Question: My 'h:form' contains a 'p:selectOneMenu' component, which has two values single and multiple. The 'h:form' also contains a default 'p:inputText'. My objective is to add multiple 'p:inputText' component only when value multiple is selected. Please see the attached screenshot-

Below is my view, which suppose to send 'ajax' request, whenever icon button is clicked-
'''
<h:form>
<p:panel header="Dynamically Add textbox">
<p:selectOneMenu id="runType" value="#{repeateRun.runType}">
<f:selectItems value="#{repeateRun.runList}" var="runType" itemLabel="#{runType}" itemValue="#{runType}" />
<p:ajax update="outPanel" listener="#{repeateRun.renderComponent}" />
</p:selectOneMenu>
<h:panelGrid id="runList">
<ui:repeat value="#{repeateRun.runs}" var="run">
<p:inputText value="#{run.runValue}" />
</ui:repeat>
</h:panelGrid>
<p:outputPanel id="outPanel">
<p:commandButton update="runList" icon="ui-icon-plusthick" title="Add more" rendered="#{repeateRun.showAddButton}">
<f:ajax render="runList" listener="#{repeateRun.addRun}" />
</p:commandButton>
</p:outputPanel>
</p:panel>
</h:form>
'''
The '@ViewScoped' '@ManagedBean' RepeateRun is following-
'''
import java.io.Serializable;
import java.util.ArrayList;
import java.util.List;
import javax.annotation.PostConstruct;
import javax.faces.bean.ManagedBean;
import javax.faces.bean.ViewScoped;
import javax.faces.event.ActionEvent;
@ManagedBean
@ViewScoped
public class RepeateRun implements Serializable {
private static final long serialVersionUID = 1L;
private List<String> runList;
private List<Run> runs;
private int runValue;
private String runType;
private boolean showAddButton = false;
private static final String SINGLE = "Single";
private static final String MULTIPLE = "Multiple";
//Note : Getters Setters are removed while putting here
@PostConstruct
public void initBean() {
this.setRunList(this.populateRunList());
this.setRuns(this.populateRuns());
}
public void addRun() {
if (this.runs == null) {
this.setRuns(this.populateRuns());
} else {
this.runs.add(this.defaultRun());
}
}
public void renderComponent() {
if (this.getRunType().equals(SINGLE)) {
this.setShowAddButton(false);
} else {
this.setShowAddButton(true);
}
}
private List<String> populateRunList() {
List<String> runList = new ArrayList<String>();
runList.add(SINGLE);
runList.add(MULTIPLE);
return runList;
}
private Run defaultRun() {
Run defaultRun = new Run();
defaultRun.setRunValue(1);
return defaultRun;
}
private List<Run> populateRuns() {
List<Run> runs = new ArrayList<Run>();
runs.add(this.defaultRun());
return runs;
}
}
'''
So after selecting the value Multiple in 'f:selectItems' the plus icon button comes but the button is not invoking attached method i.e. 'addRun'. To confirm the method 'addRun' call after clicking, I put some 'sysout' statements in 'addRun' method. I saw that 'sysout' is not flushed. At the same time I saw some 'xml' response in the firebug.
Where is the problem?
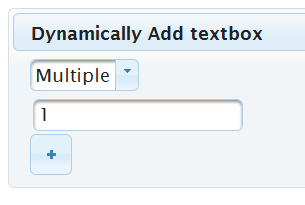
Answer: The problem was with 'f:ajax' which doesn't work with 'p:commandButton'. Below are the culprit lines-
'''
<p:commandButton update="runList" icon="ui-icon-plusthick" title="Add more" rendered="#{repeateRun.showAddButton}">
<f:ajax render="runList" listener="#{repeateRun.addRun}" />
</p:commandButton>
'''
The above lines should be replaced with below line
'''
<p:commandButton actionListener="#{repeateRun.addRun}" update="runList" icon="ui-icon-plusthick" title="Add more" rendered="#{repeateRun.showAddButton}" />
'''